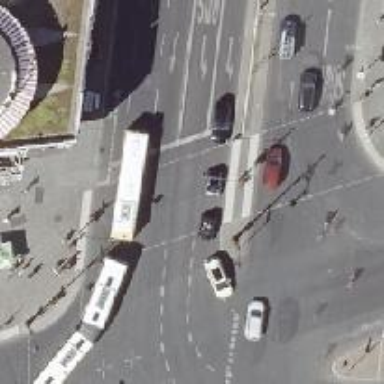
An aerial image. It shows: Traffic island located on footway.